The picture encodes a bearing's raw vibration samples as pixel intensities in a 2-D grid. Determine the bearing's health state. Answer with exactly one of: normal, inner_race, outer_race, ball.
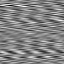
Answer: ball